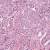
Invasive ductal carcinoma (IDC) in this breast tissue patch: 1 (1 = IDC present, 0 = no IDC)